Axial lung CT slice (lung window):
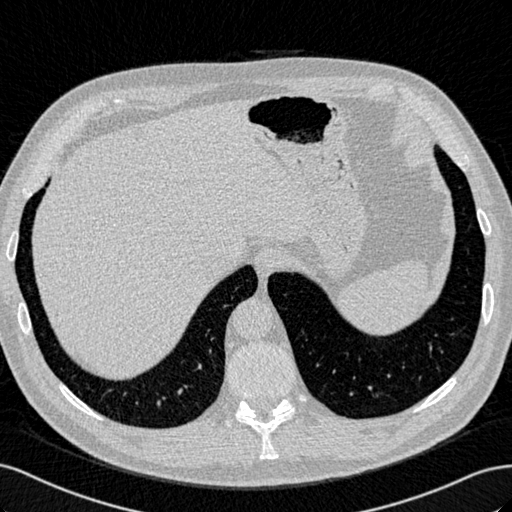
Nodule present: no